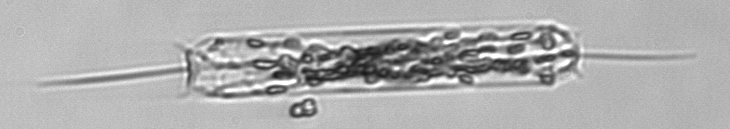
Label: Ditylum_brightwellii